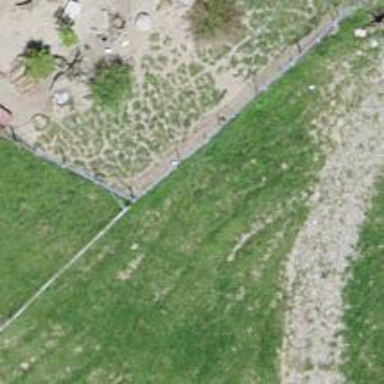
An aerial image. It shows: Fence is in the image.